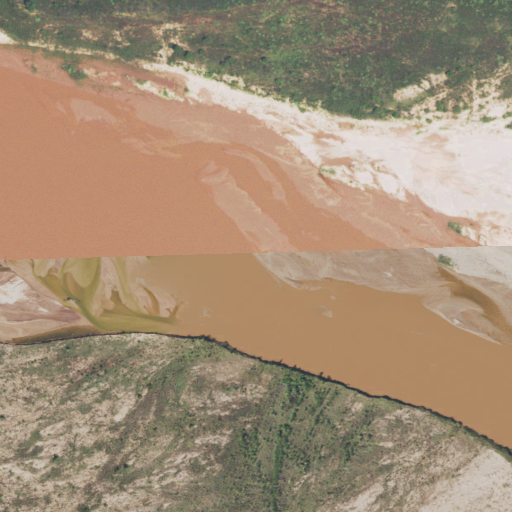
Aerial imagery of island in Oklahoma named Goat Island containing barren land, open water, herbaceous wetlands, and grassland